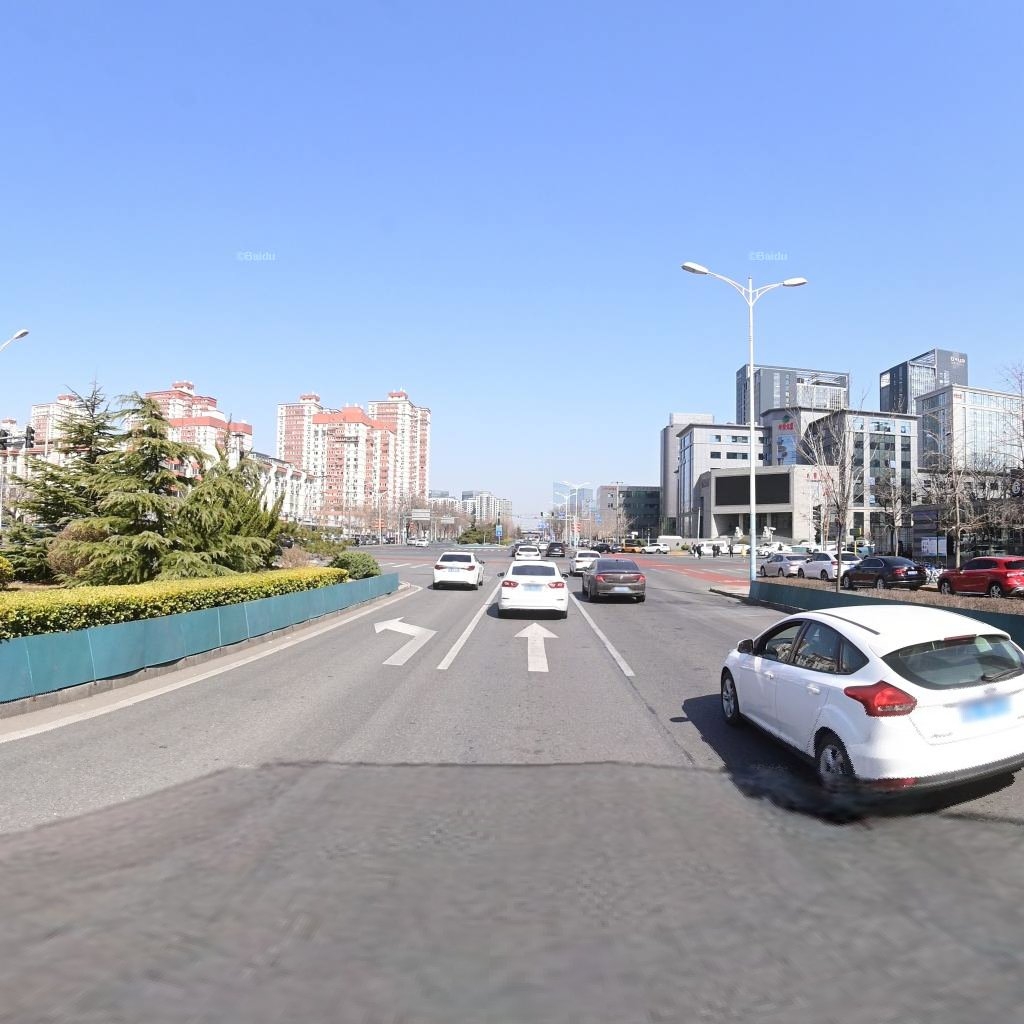
Region: Chaoyang
Road damage annotations: longitudinal patch